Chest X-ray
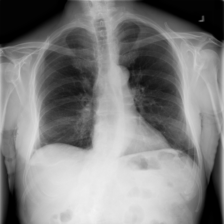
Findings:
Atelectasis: positive
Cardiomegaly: negative
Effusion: negative
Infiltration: negative
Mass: negative
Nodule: negative
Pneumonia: negative
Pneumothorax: negative
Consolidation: negative
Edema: negative
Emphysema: negative
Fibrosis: negative
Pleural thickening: negative
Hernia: negative